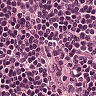
Metastatic tissue present: no